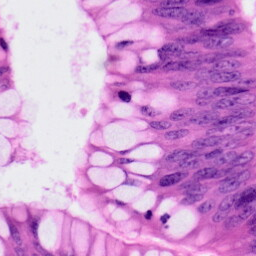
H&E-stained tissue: Colon